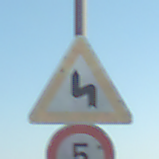
Verkehrszeichen: DoppelkurveZunaechstLinks
Zusatzzeichen unten: Geschwindigkeit5
Umgebung: Outdoor, Beach
Tageszeit: SunriseSunset
Wetter: Clear
Licht: Natural
Jahreszeit: NotSpecified
Kontrast: HighContrast